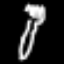
Label: fork